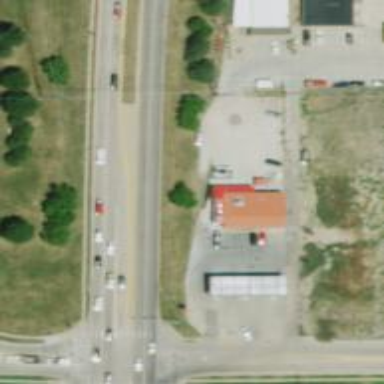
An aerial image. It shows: Convenience shop.